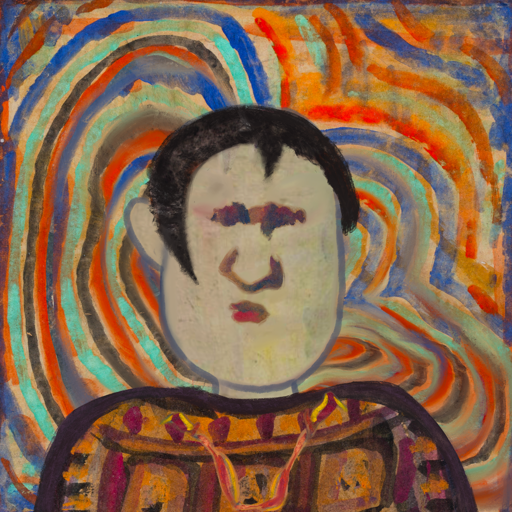
Background: Sisters, Head And Neck Front: Hill_Girl, Face Front: In_The_Sun, Bust: Doll, Hair Front: Roy_Bahadur, Head Accessory: Blank, Second Necklace: Gypsy_Mother_1, Necklace: Blank, Baby: Blank